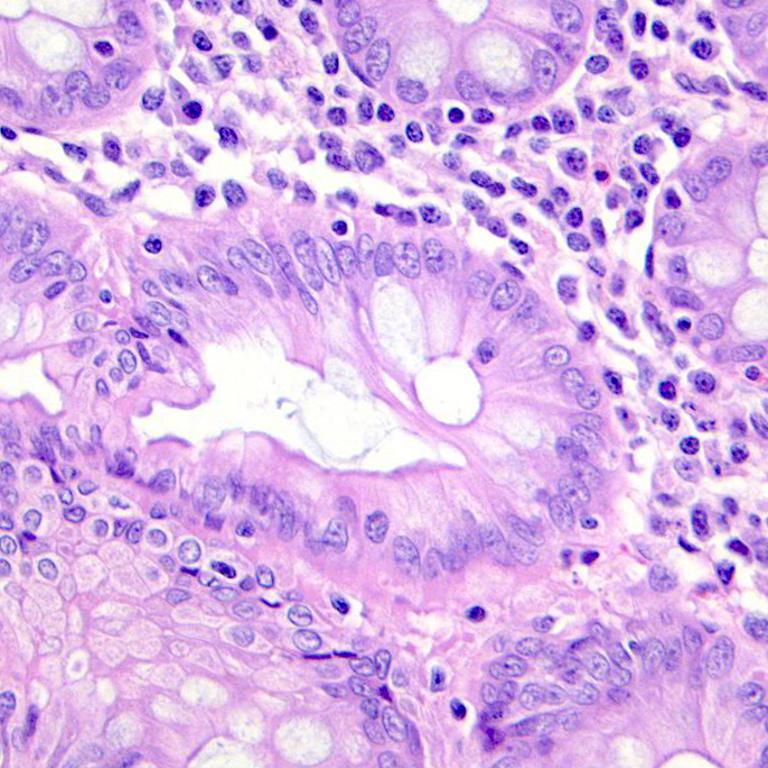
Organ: colon
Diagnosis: benign